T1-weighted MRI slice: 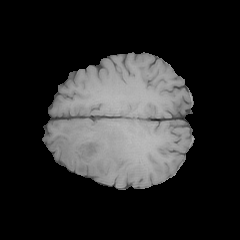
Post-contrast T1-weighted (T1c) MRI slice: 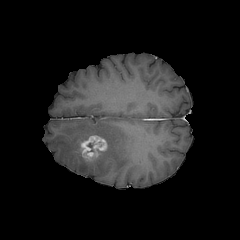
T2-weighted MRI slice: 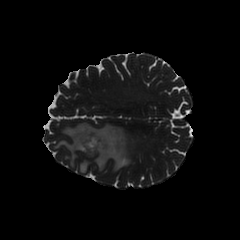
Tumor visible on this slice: yes